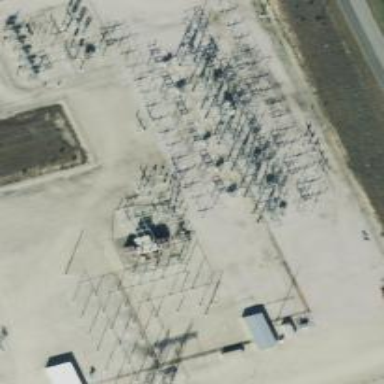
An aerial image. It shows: Switch for power supply.